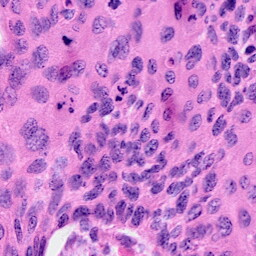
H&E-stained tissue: Cervix